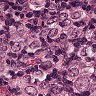
Metastatic tissue present: yes